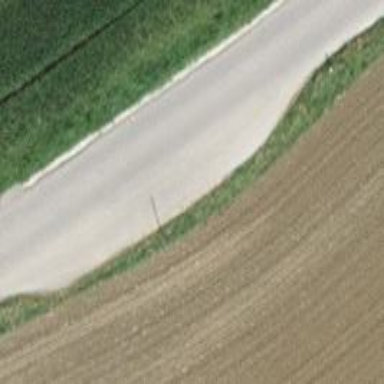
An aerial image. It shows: Passing place on the road.